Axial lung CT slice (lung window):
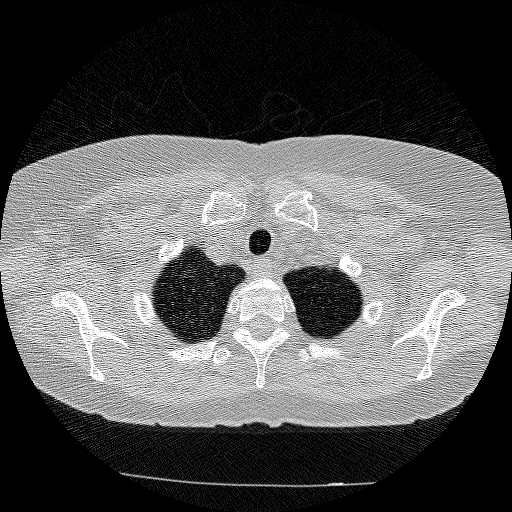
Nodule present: no